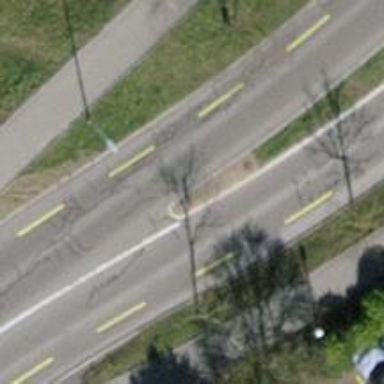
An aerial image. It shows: Primary highway with asphalt surface. There is separate sidewalk and advisory cycle lane.